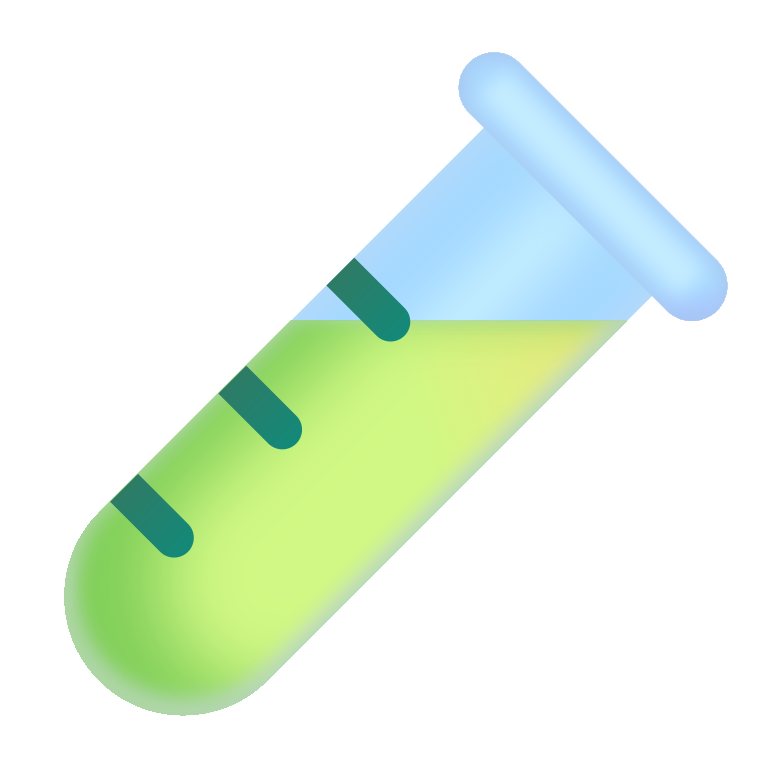
test tube color